Question: I have used the ggplot() to show the mean and variance of my data but I do not know why although I have used geom_line() the result is not connected as a line according to the experiment.
The data frame is just an example sorry if it is weird.
'''
dfc
m1 s1 sd1.5 sd1.10 sd1.15 sd1.20 sd1.25 sd1.30
1 10 n=4 1 experiment1 15 20 25 30
2 12 n=8 1 experiment1 15 20 25 30
3 14 n=12 2 experiment1 15 20 25 30
4 13 n=4 1 experiment2 15 20 25 30
5 16 n=8 2 experiment2 15 20 25 30
6 19 n=12 1 experiment2 15 20 25 30
ggplot(dfc, aes(x=s1,y=m1,colour=sd1.10)) +
geom_errorbar(aes(ymin=m1-sd1.5,ymax=m1+sd1.5),width=0.1)+
geom_line()+
geom_point()
'''

many thanks
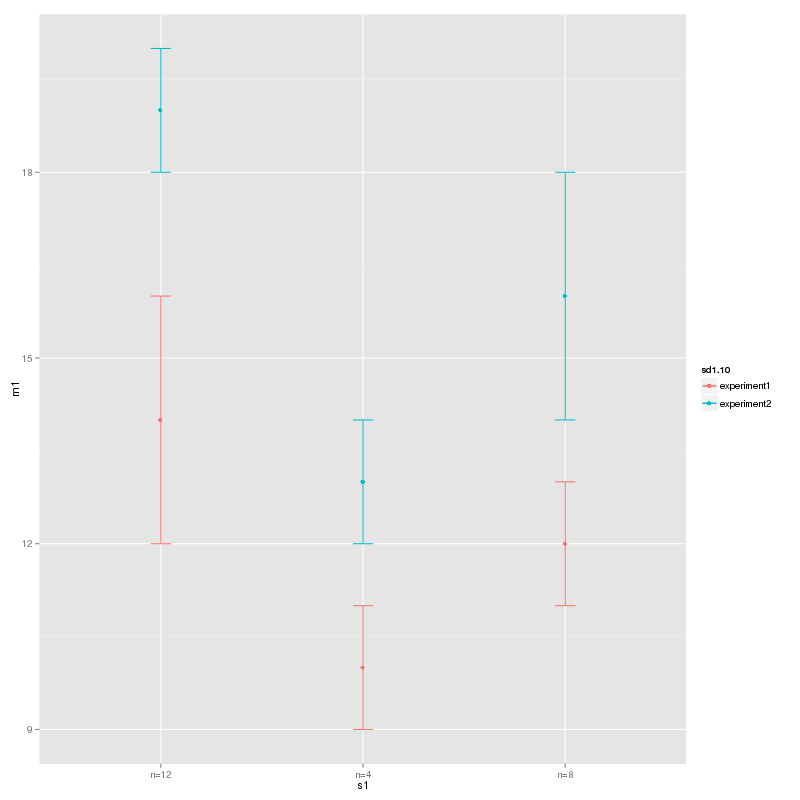
Answer: Just add 'aes(group = sd1.10)' to 'geom_line' to tell 'ggplot' which points belong to one group:
'''
ggplot(dfc, aes(x=s1,y=m1,colour=sd1.10)) +
geom_errorbar(aes(ymin=m1-sd1.5,ymax=m1+sd1.5),width=0.1)+
geom_line(aes(group = sd1.10))+
geom_point()
'''